Question: What do I need to do to create a progress bar like this using WinForms?

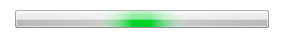
Answer: It's called a marquee progress bar. Just use a regular 'ProgressBar' and set:
'''
myProgressBar.Style = ProgressBarStyle.Marquee;
'''
and
'''
myProgressBar.MarqueeAnimationSpeed = yourDesiredSpeed;
'''